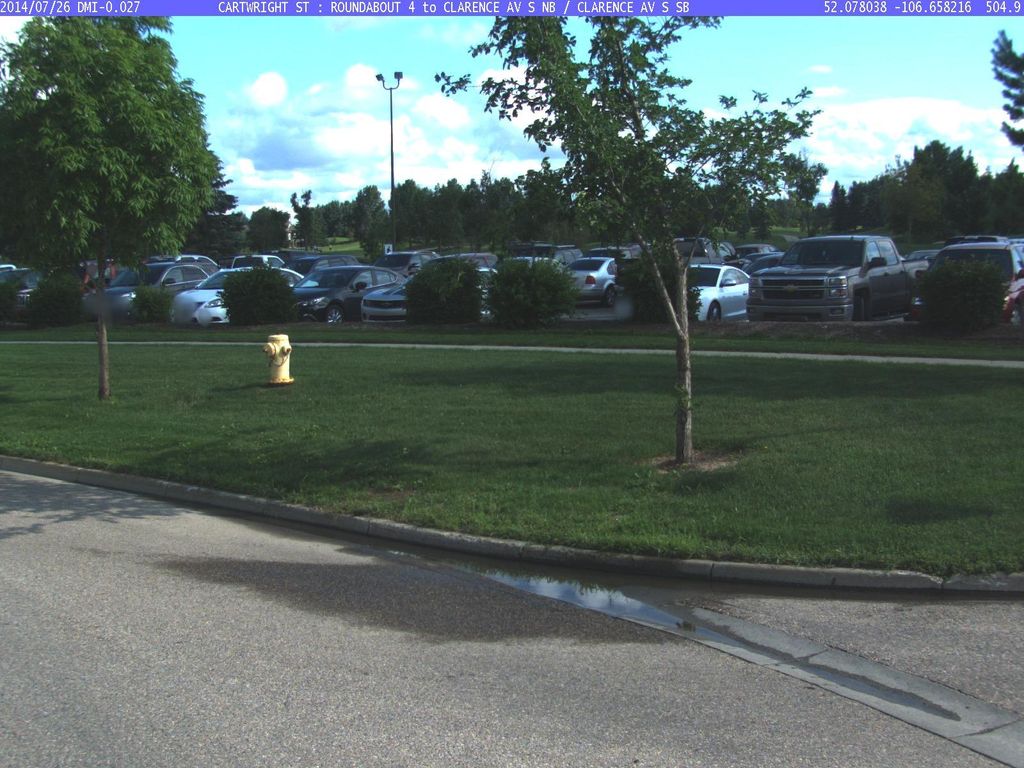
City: saskatoon